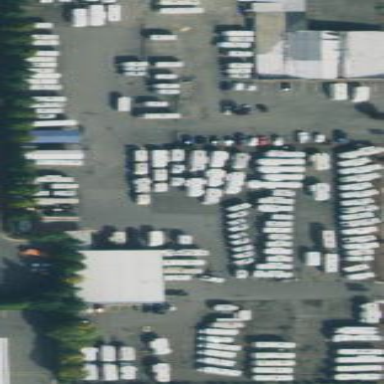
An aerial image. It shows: Commercial area with caravan shop.